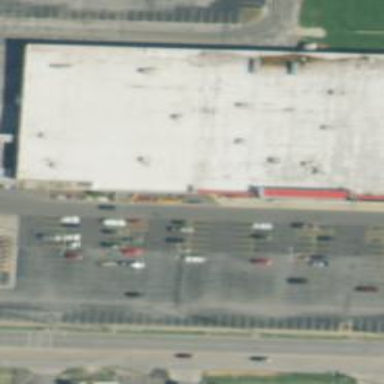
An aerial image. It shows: Retail building.